Interaction volume radius: 5 \u00c5
Interaction volume height: 30 \u00c5
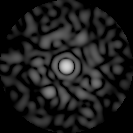
Disorder parameter: 0.8506